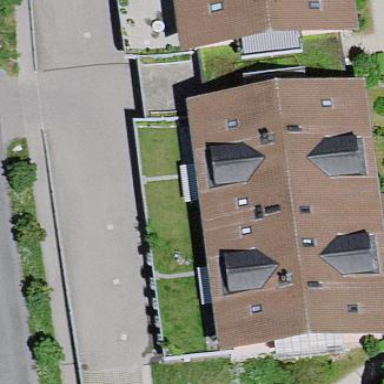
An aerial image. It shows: Image showing building with apartments.